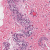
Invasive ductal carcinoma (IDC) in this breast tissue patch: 0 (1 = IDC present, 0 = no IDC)